Question: I don't know if you guys have ever heard of the app chomp but there is a layout in the app which looks like the image below. I'm wondering how they set this up what would i go about using to make something similar for my own application. The interesting part is when you swipe there is no scroll bar like a horizontal scroll view would have and the different things like snap into place. Just wondering what i should use to get this same effect thank you for any help

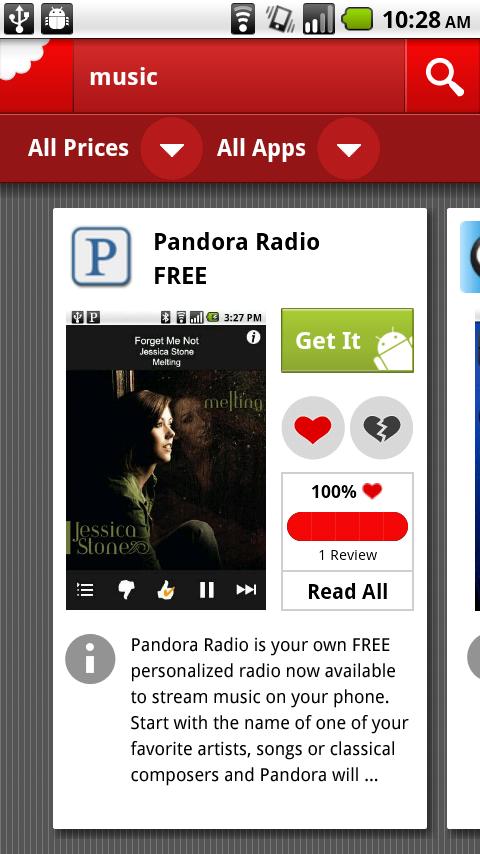
Answer: ViewPager, perhaps?
<URL>
That will give you an effect similar to swiping between views in Android Market. I'm assuming that's the effect that you're describing?